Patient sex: F
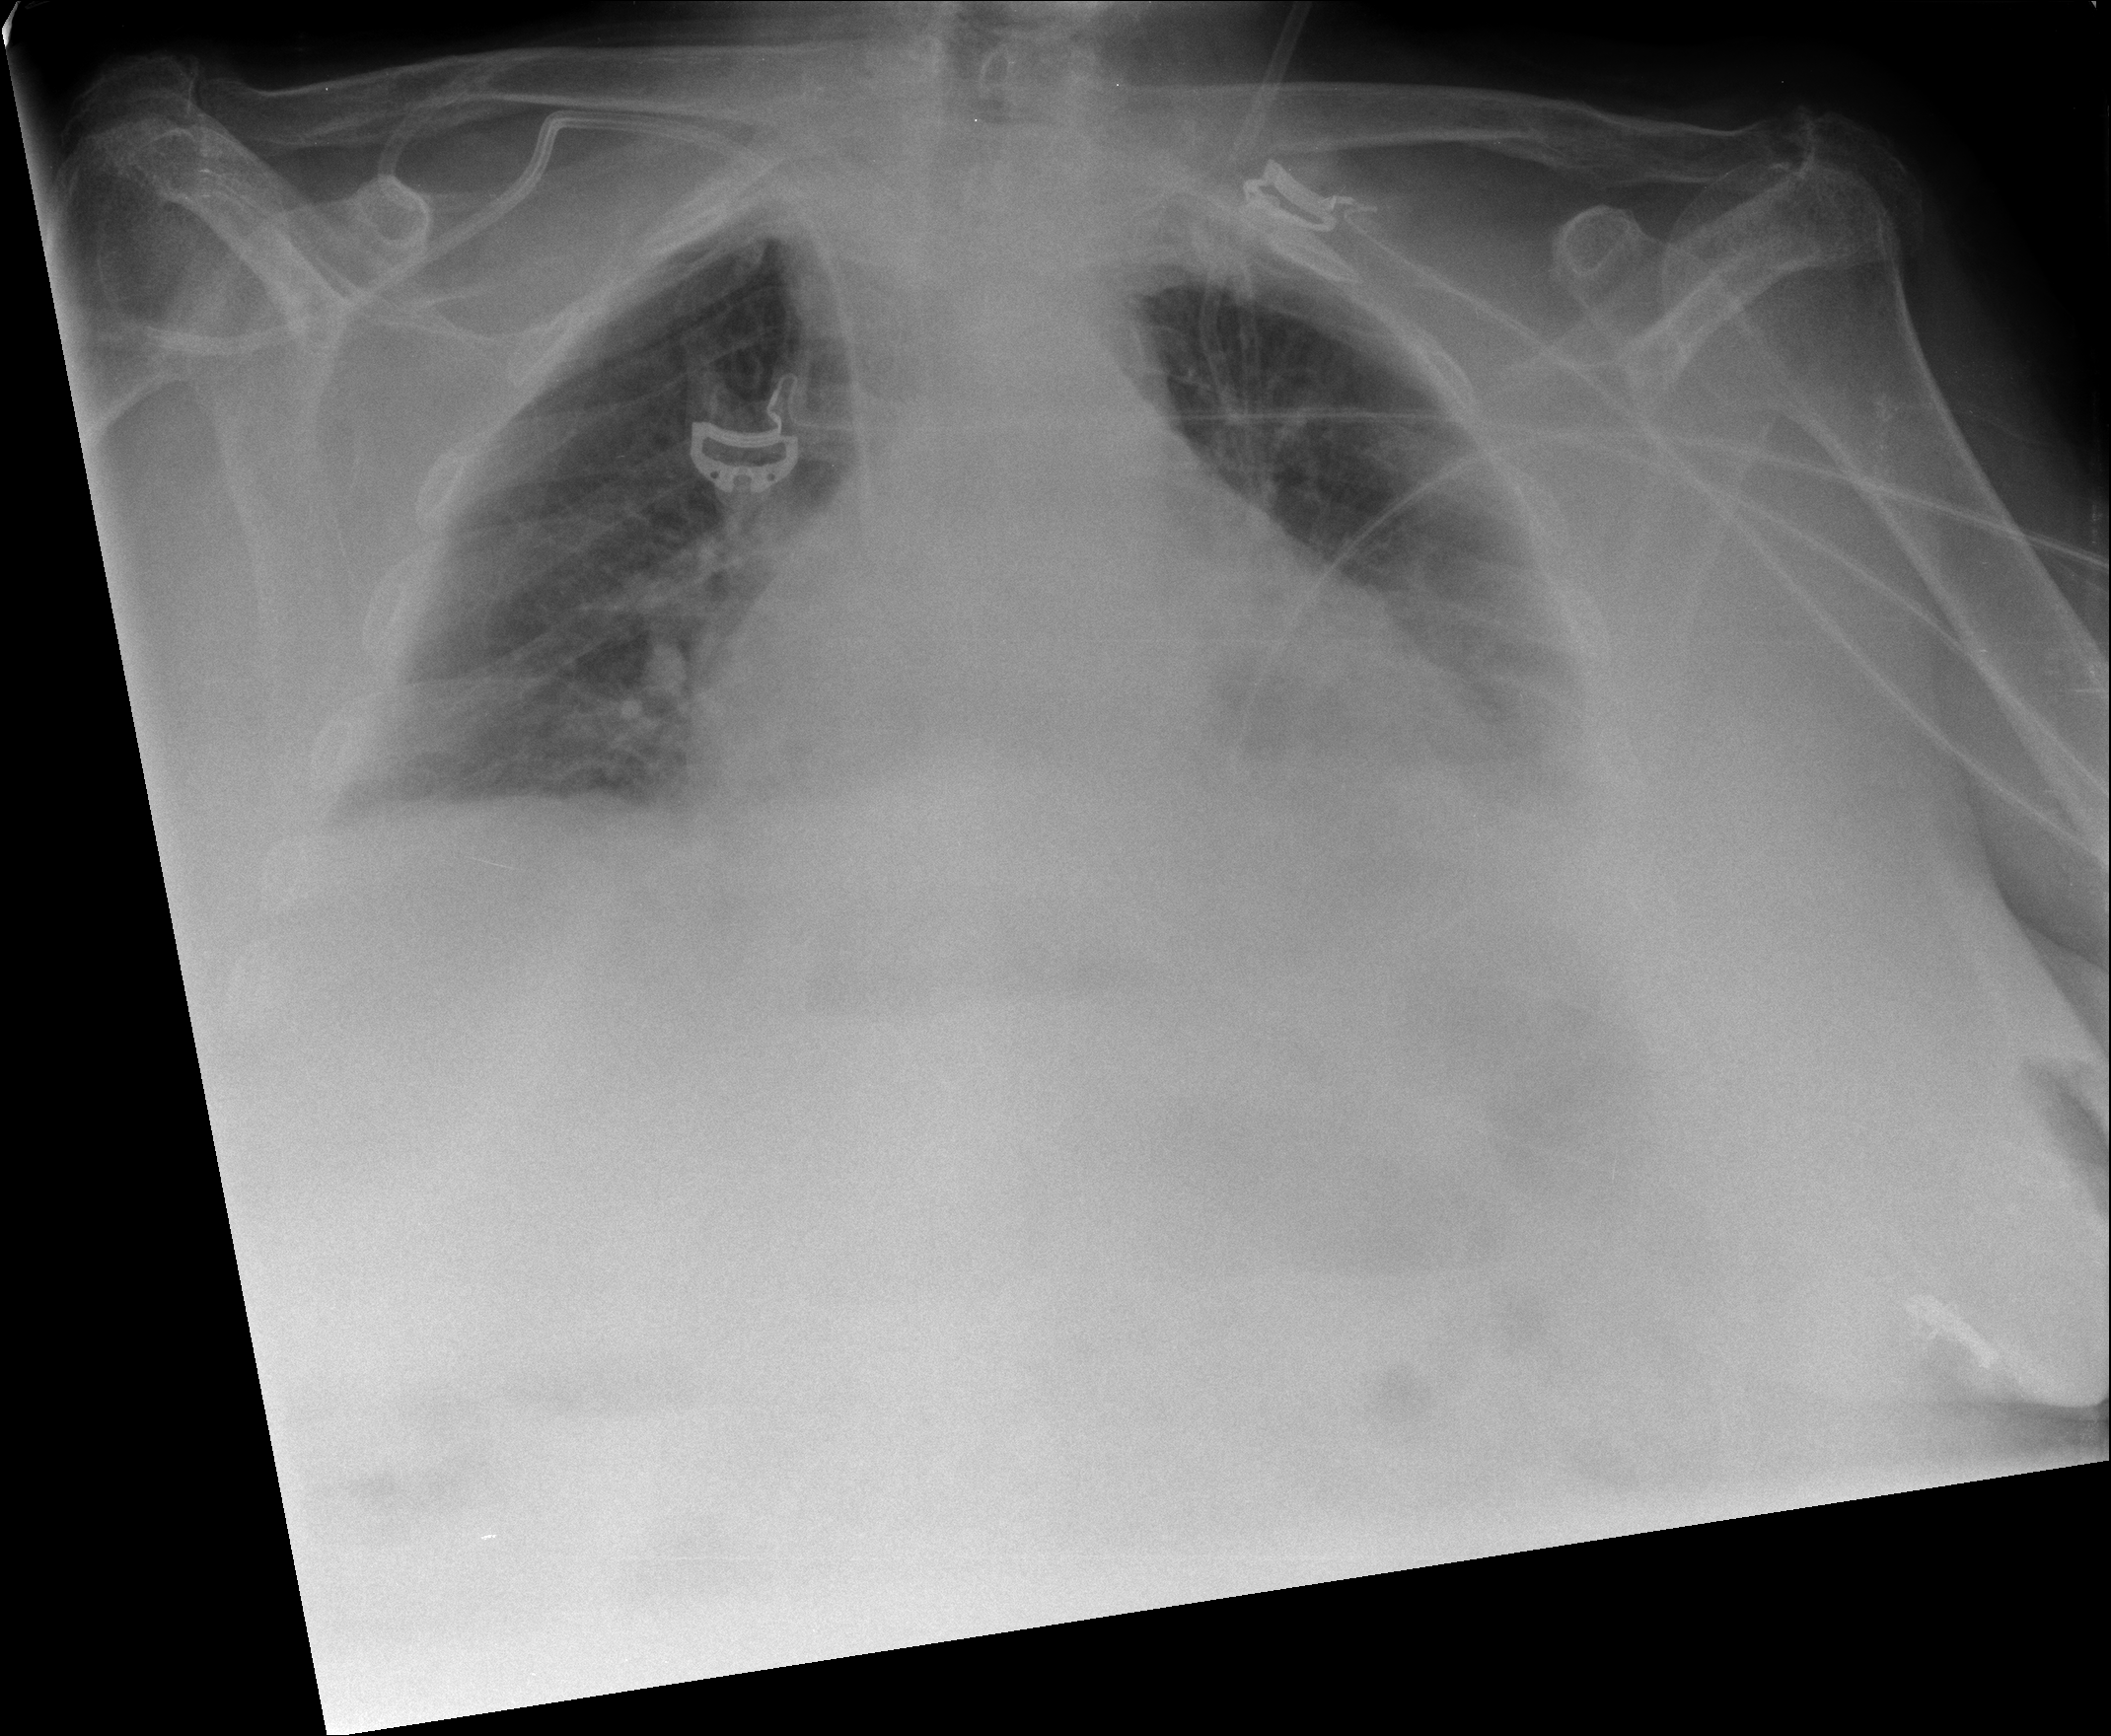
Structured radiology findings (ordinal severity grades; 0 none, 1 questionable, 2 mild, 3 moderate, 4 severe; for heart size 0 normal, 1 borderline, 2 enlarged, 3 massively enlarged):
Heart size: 2
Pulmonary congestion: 2
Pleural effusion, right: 1
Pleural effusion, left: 2
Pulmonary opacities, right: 1
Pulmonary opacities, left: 0
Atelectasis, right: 2
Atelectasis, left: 2